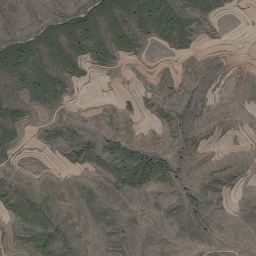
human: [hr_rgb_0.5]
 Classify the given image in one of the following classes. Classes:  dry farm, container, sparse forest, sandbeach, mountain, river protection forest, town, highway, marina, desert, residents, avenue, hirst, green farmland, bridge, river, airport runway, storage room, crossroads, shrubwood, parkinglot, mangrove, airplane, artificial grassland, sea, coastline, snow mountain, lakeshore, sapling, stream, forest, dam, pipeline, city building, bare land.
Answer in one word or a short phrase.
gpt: mountain